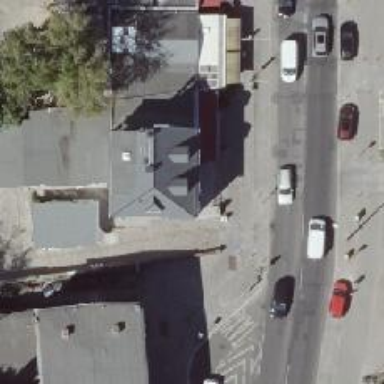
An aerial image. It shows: Driving school.